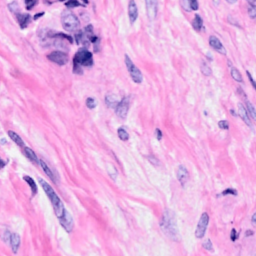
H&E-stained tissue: Breast